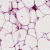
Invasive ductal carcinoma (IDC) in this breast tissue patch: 0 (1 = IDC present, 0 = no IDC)